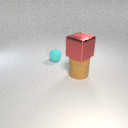
large brown rubber cylinder below large red metal cube